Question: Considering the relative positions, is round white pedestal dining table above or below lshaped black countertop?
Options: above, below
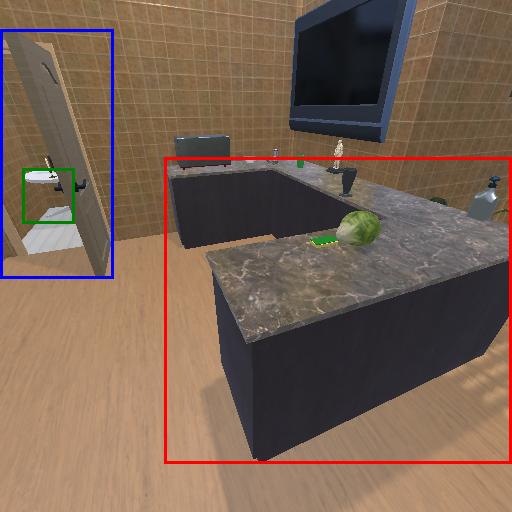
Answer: above